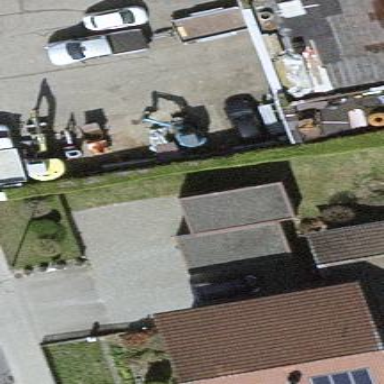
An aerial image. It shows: Garage.